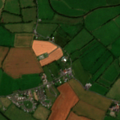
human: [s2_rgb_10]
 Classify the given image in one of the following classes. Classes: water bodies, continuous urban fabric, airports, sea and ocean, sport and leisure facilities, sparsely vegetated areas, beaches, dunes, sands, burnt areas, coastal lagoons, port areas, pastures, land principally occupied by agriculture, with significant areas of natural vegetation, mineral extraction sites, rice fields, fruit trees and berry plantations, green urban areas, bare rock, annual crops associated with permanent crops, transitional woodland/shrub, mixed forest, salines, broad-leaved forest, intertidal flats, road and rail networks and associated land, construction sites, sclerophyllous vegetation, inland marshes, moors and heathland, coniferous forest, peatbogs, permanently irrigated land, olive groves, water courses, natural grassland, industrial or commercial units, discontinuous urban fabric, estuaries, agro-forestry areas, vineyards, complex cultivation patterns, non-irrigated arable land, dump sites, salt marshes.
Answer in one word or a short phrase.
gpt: non-irrigated arable land, pastures